Question: I have a tabbed pane, i want to resize the tabs...... not the entire tabbed pane and nor the panels added to it. But the tabs themselves.... more clearly what i want is...

to alter the size of the display tab1 and tab2........ how do i do this.......??
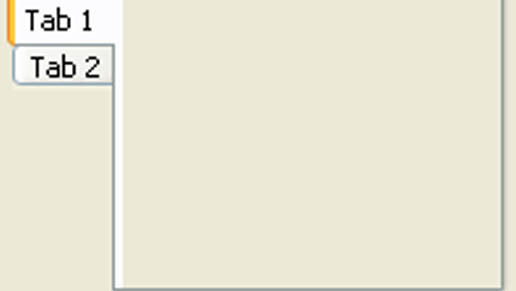
Answer: Override 'calculateTabWidth' on 'BasicTabbedPaneUI' like this:
'''
public static void main(String[] args) throws Exception {
JTabbedPane tabs = new JTabbedPane(JTabbedPane.LEFT);
tabs.setUI(new BasicTabbedPaneUI() {
@Override
protected int calculateTabWidth(
int tabPlacement, int tabIndex, FontMetrics metrics) {
return 200; // the width of the tab
}
});
tabs.add("Tab 1", new JButton());
tabs.add("Tab 2", new JButton());
JFrame frame = new JFrame("Test");
frame.add(tabs);
frame.setDefaultCloseOperation(JFrame.EXIT_ON_CLOSE);
frame.setSize(400, 300);
frame.setVisible(true);
}
'''